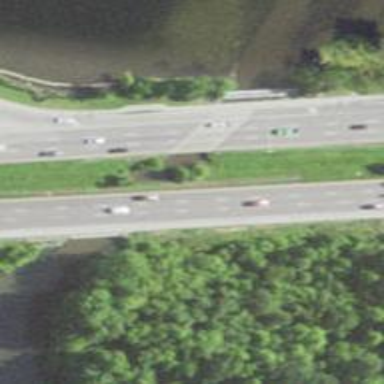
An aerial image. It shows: Bridge crossing over expressway trunk road.